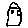
Label: house